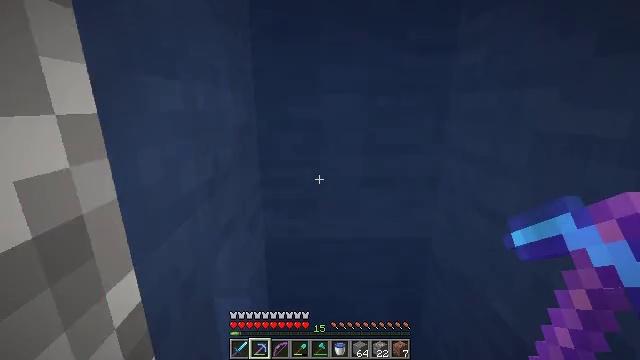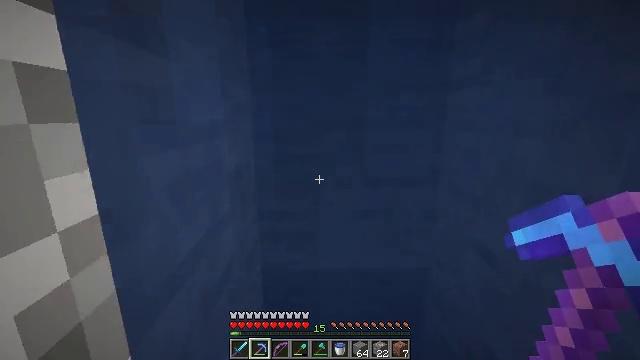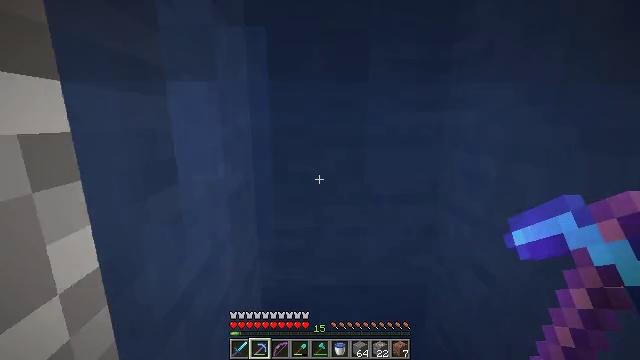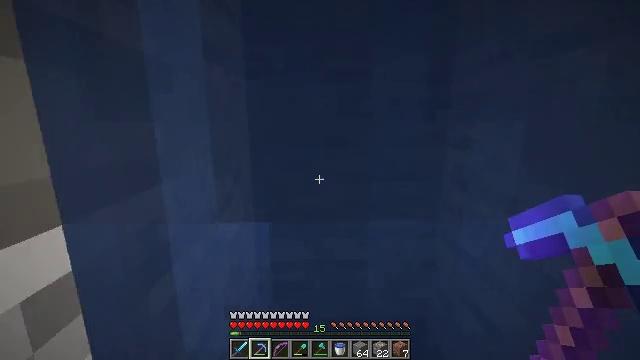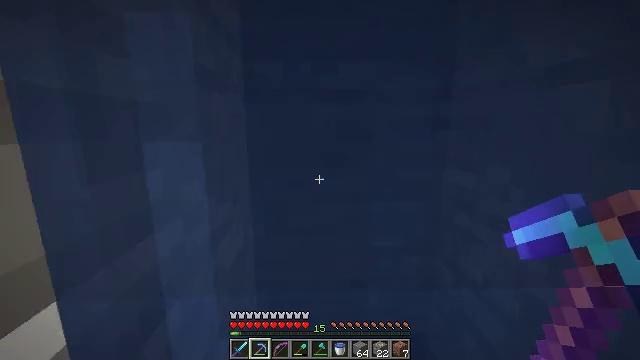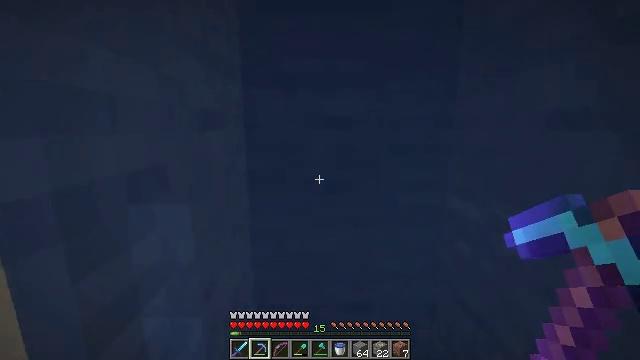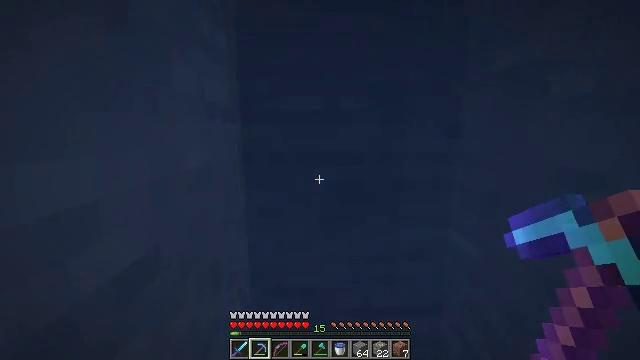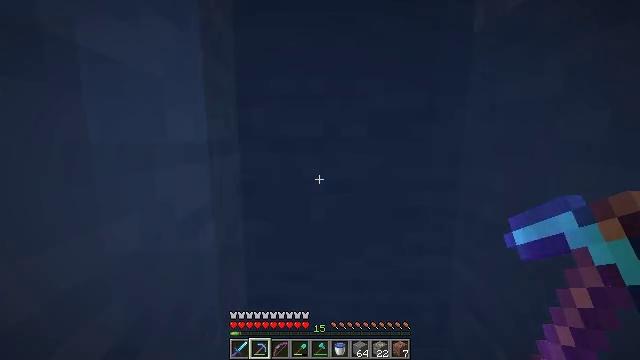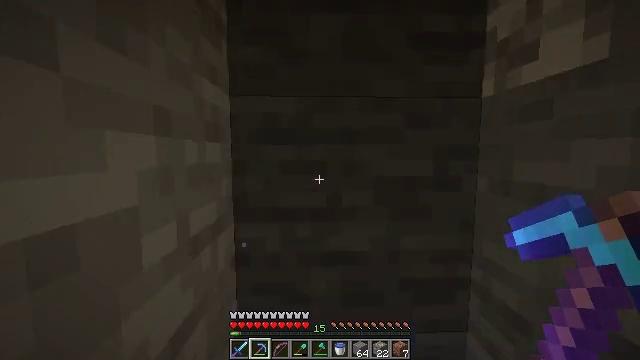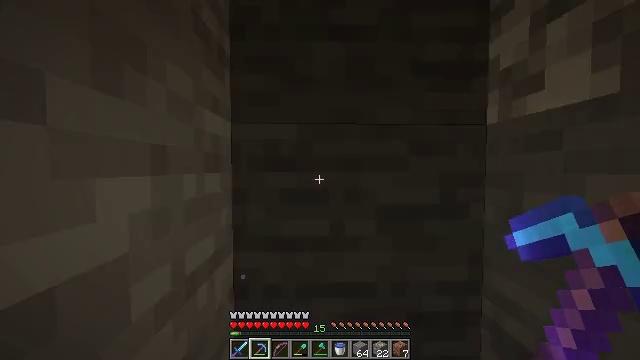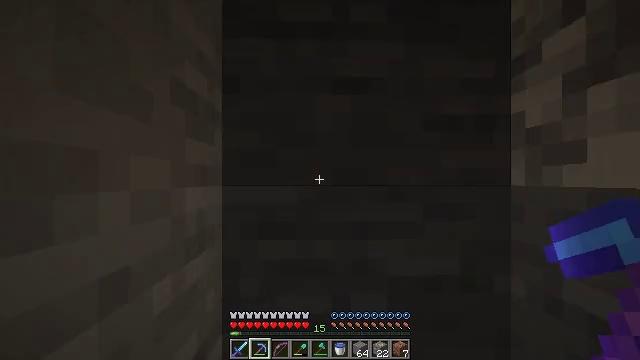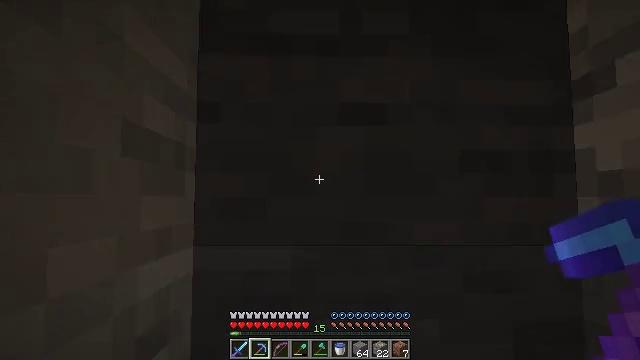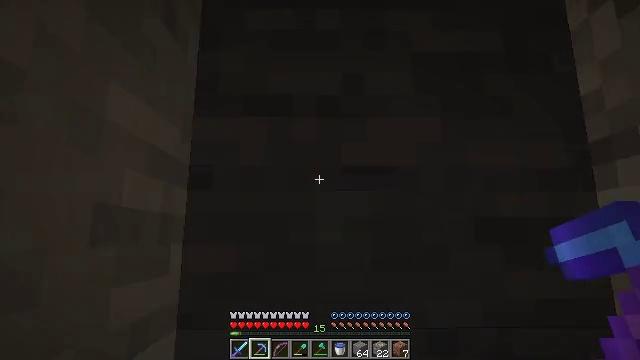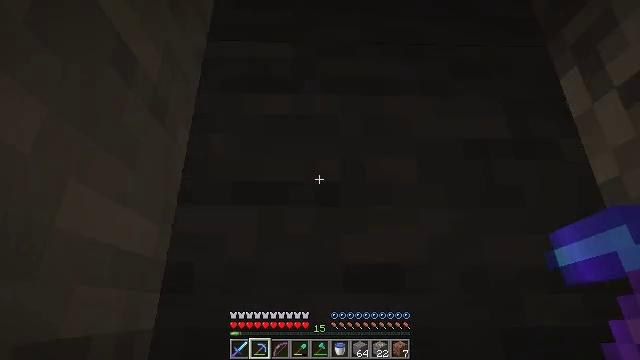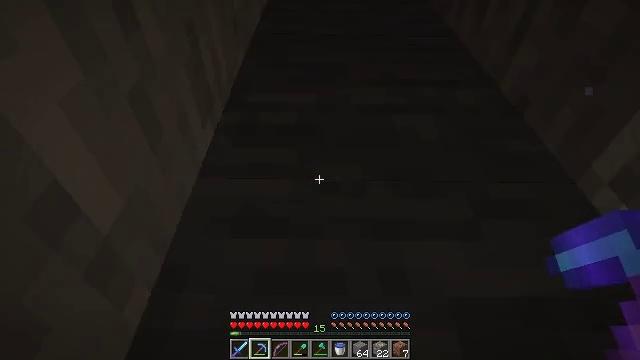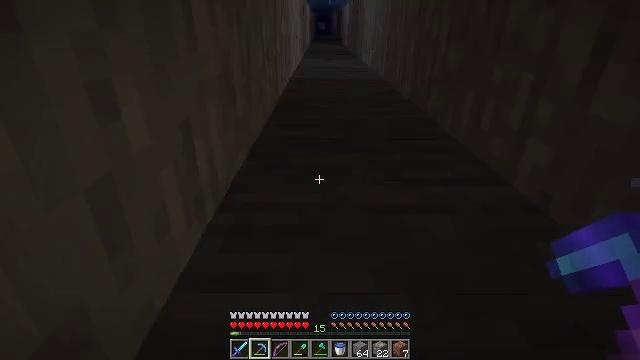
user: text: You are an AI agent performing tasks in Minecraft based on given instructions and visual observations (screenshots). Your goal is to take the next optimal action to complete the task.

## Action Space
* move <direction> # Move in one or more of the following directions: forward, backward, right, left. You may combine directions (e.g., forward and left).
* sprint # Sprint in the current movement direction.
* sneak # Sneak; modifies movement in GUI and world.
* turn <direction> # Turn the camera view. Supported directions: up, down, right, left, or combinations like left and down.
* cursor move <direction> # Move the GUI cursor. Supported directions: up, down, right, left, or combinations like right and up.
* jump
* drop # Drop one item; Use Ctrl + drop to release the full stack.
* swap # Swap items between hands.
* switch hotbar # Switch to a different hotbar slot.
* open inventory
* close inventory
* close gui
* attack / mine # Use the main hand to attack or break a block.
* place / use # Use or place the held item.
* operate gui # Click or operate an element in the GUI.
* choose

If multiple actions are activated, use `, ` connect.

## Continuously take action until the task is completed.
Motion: motion action
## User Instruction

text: Harvest melon from the farm.
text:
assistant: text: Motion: move forward, turn up, jump
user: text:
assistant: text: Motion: move forward, turn up, jump
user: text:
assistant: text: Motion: move forward, jump
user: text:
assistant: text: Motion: move forward, jump
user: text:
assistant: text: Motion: move forward, jump
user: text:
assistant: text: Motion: move forward, jump
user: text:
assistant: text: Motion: move forward, turn up, jump
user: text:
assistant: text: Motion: move forward, turn up, jump
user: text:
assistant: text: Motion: move forward, turn up, jump
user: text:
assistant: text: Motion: move forward, turn up, jump
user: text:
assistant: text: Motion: move forward, turn up, jump
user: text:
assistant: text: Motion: move forward, turn up, jump
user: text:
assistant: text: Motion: move forward, turn up, jump
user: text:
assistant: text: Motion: move forward, turn up, jump
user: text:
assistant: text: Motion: move forward, sprint, turn up, jump
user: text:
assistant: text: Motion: move forward, sprint, turn up, jump
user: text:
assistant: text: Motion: move forward, sprint, turn up, jump
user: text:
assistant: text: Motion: move forward, sprint, turn up, jump
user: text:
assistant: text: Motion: move forward, sprint, turn up, jump
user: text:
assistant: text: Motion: move forward, sprint, turn up, jump
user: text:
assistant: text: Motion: move forward, sprint, turn up, jump
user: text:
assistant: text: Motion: move forward, sprint, jump
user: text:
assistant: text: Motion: move forward, sprint, jump
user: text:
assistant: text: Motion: move forward, sprint, jump
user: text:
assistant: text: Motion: move forward, sprint, jump
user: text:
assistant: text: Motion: move forward, sprint, turn up, jump
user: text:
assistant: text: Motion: move forward, sprint, jump
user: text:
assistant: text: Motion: move forward, sprint, jump
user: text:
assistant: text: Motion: move forward, sprint, jump
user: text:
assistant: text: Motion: move forward, sprint, jump